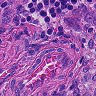
Metastatic tissue present: yes